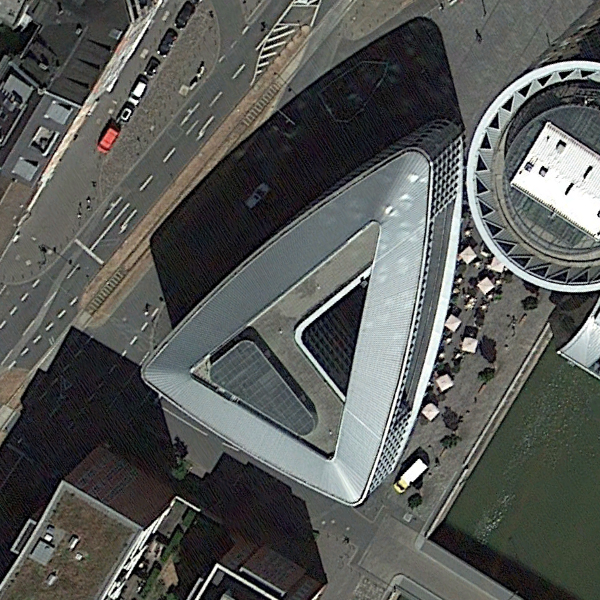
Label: Center